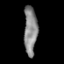
Tissue: prostate
Cell type: Epithelial cells
Senescence score: 0.3585
Nuclear area (px): 629
Mean DAPI intensity: 135.72